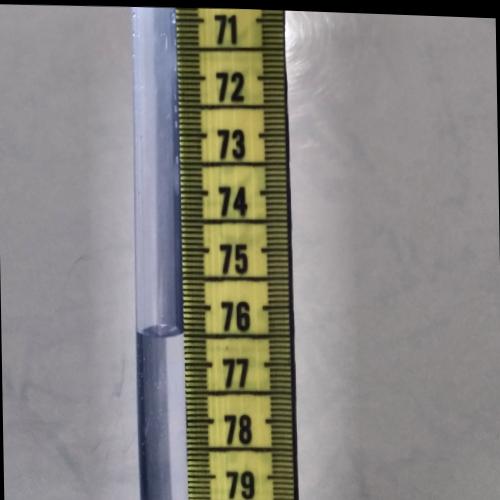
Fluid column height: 76.5 cm